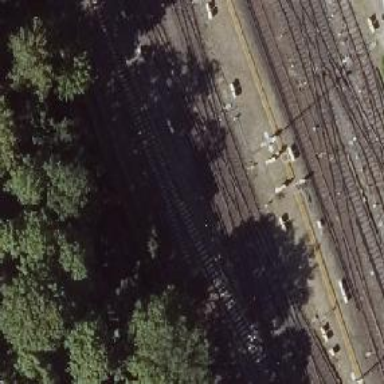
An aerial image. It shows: Siding service rail line with top electrification.